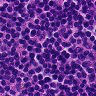
Metastatic tissue present: no